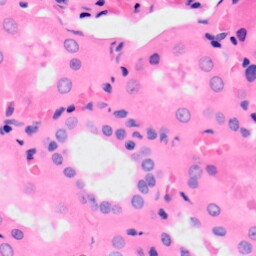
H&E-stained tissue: Kidney